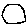
Label: circle